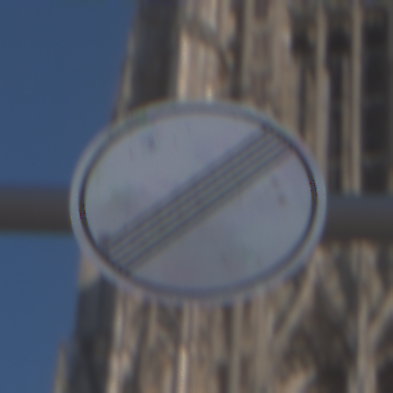
Verkehrszeichen: EndeSaemtlicherBegrenzungen
Umgebung: Outdoor, Urban
Tageszeit: MorningAfternoon
Wetter: Clear
Licht: Natural
Jahreszeit: NotSpecified
Kontrast: HighContrast